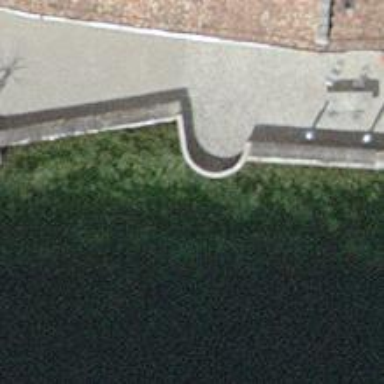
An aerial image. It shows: Wall barrier.